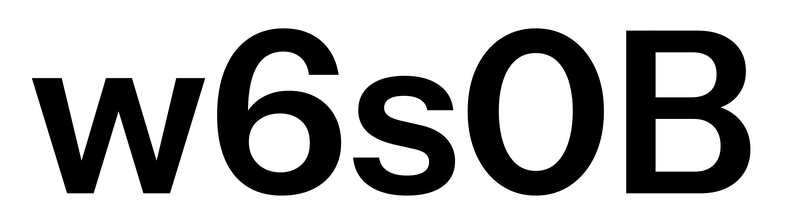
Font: InstrumentSans_SemiBold